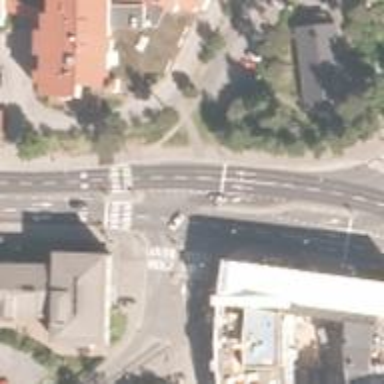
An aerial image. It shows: Secondary road with separate asphalt sidewalks and cycleway.